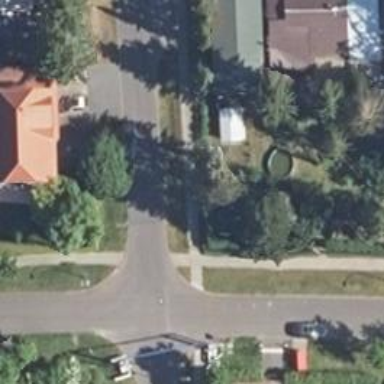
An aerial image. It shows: Unmarked road crossing.